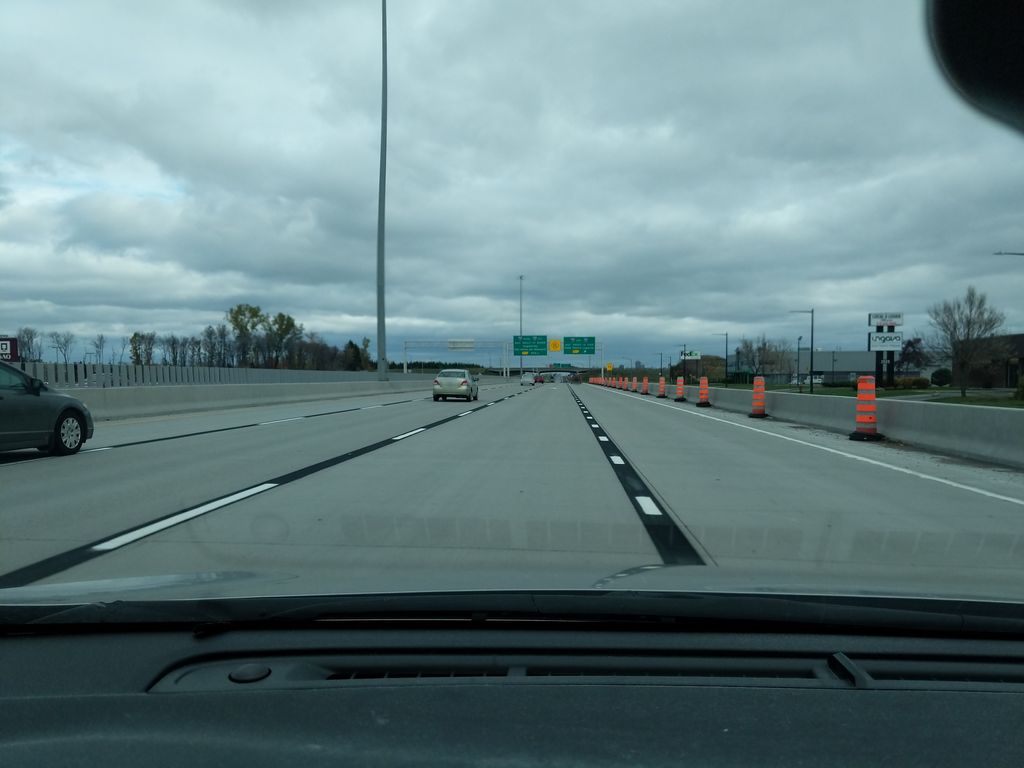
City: quebec_city